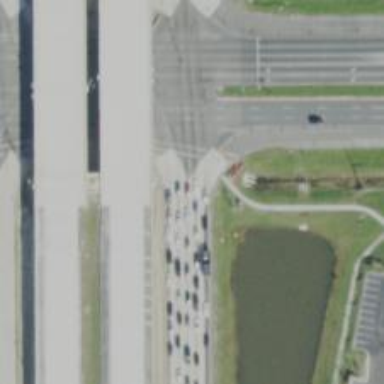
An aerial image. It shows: Trunk link road with asphalt surface.